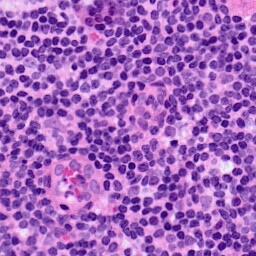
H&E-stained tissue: LymphNode